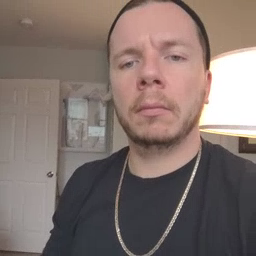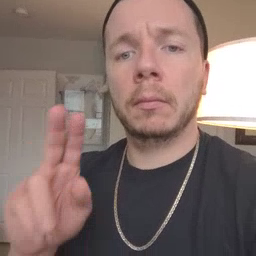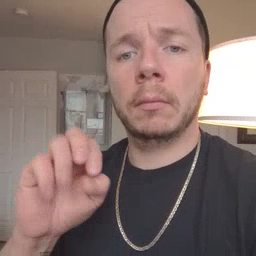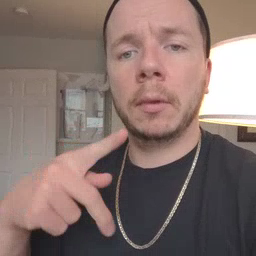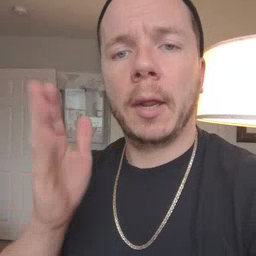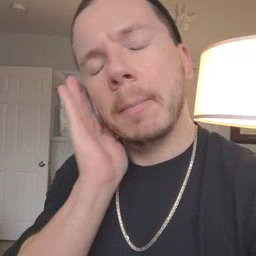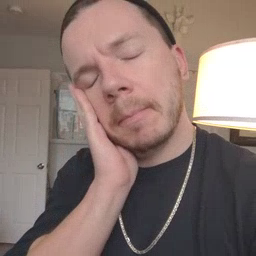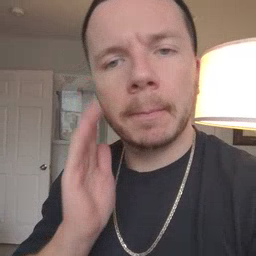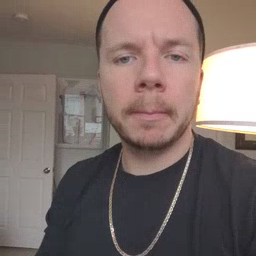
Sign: nap